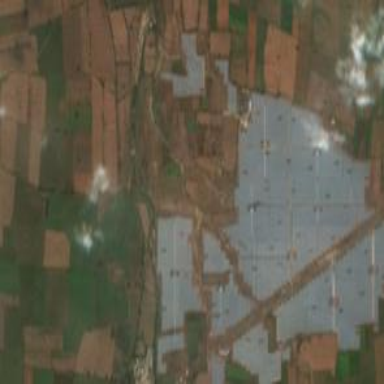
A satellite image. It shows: Solar power plant with photovoltaic panels. The plant generates electricity and is enclosed by wall.